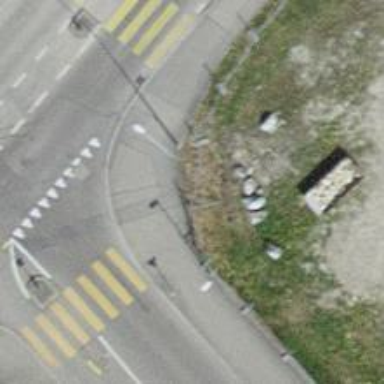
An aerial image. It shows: Kerb serving as barrier.